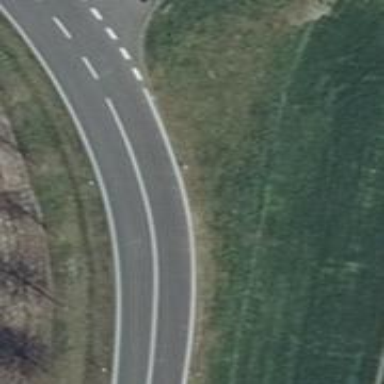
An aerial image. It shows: Tertiary road with asphalt surface.